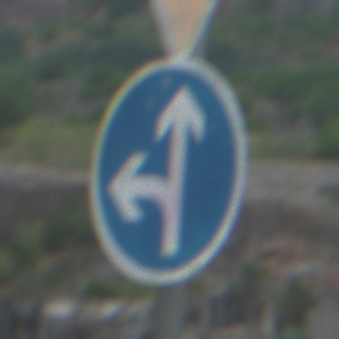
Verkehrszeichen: VorgeschriebeneFahrtrichtungGeradeausOderLinks
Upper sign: VorfahrtGewaehren
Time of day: MorningAfternoon
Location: Outdoor (Nature)
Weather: PartlyCloudy
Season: NotSpecified
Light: Natural